Field crop: tomato
Growth stage: 2
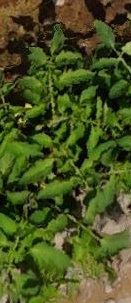
Species: tomato